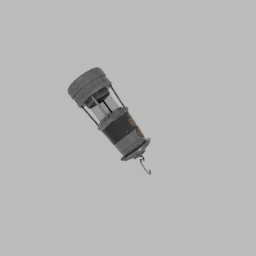
Label: lighting